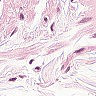
Metastatic tissue present: no